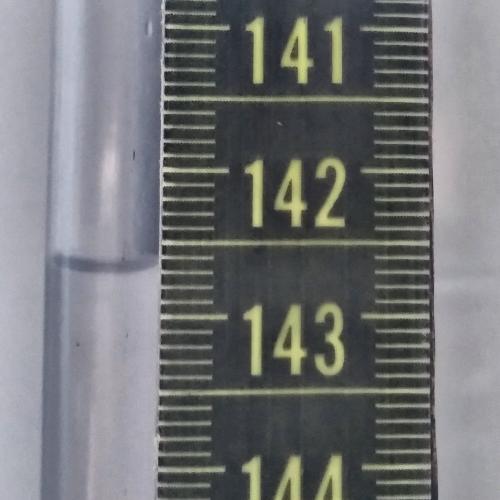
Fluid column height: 142.7 cm